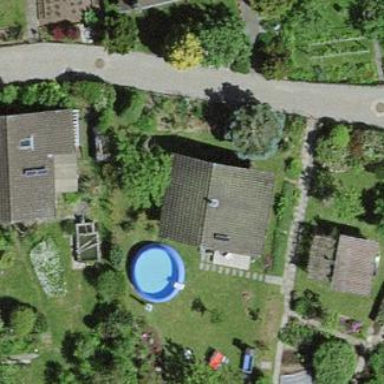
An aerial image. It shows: Bungalow.